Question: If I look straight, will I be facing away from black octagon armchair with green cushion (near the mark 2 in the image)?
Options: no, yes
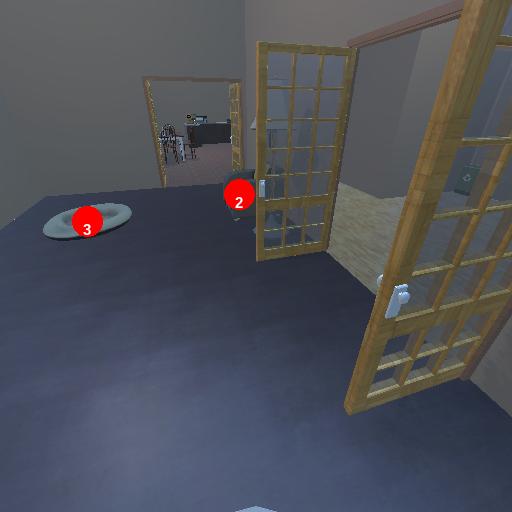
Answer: no